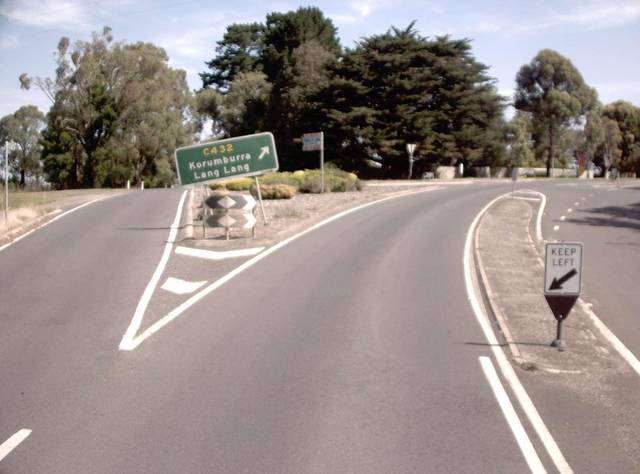
Region: Australia
Coordinates: -38.169, 145.828